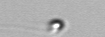
Label: flagellate